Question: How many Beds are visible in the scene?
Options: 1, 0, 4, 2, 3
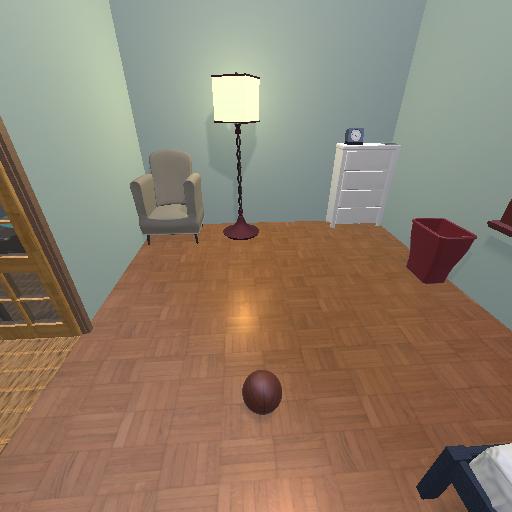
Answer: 1